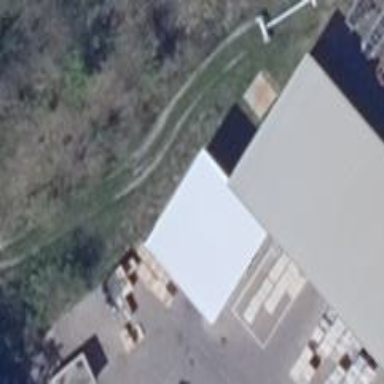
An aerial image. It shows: Industrial building.